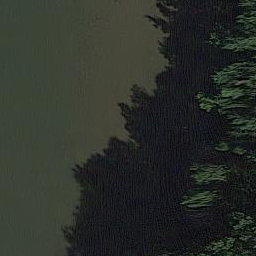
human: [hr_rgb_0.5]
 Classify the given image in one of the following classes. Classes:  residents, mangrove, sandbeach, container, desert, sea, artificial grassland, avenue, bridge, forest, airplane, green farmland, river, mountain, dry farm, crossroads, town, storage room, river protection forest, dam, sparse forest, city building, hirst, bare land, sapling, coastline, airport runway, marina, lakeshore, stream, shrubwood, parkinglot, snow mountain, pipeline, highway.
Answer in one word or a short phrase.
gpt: river protection forest